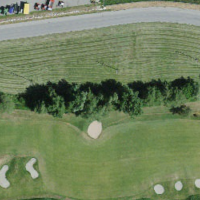
EUNIS habitat code: 53
Species observed at this site:
Erigeron canadensis